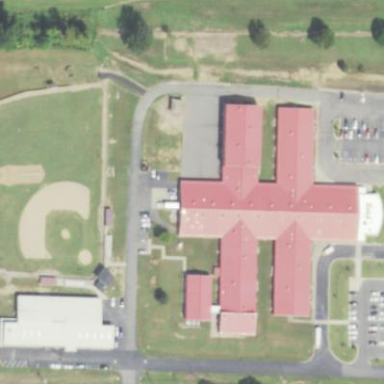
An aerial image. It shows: School.